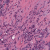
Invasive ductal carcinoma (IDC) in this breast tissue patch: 1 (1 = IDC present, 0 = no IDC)